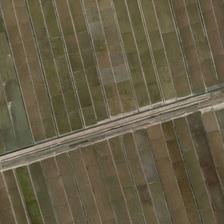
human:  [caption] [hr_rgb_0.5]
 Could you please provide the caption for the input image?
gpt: many orderly pieces of farmlands are in two sides of a wild small road .

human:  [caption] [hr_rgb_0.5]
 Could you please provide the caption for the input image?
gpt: many orderly pieces of farmlands are in two sides of a wild small road .

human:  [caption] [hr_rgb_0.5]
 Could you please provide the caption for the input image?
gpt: many orderly pieces of farmlands are in two sides of a wild small road .

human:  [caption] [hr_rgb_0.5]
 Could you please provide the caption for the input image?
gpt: many orderly pieces of farmlands are in two sides of a wild small road .

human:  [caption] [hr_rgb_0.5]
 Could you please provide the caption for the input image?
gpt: many orderly pieces of farmlands are in two sides of a wild small road .